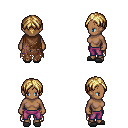
a pixel art fantasy rpg character, female body template, human, dark skin, brown tattered cape, magenta pants, blonde parted hairstyle, gray slippers, four views (front, back, left, right), 2x2 character sprite sheet, small pixel art, hard edges, no anti-aliasing